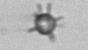
Label: Rhabdolithes